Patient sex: M
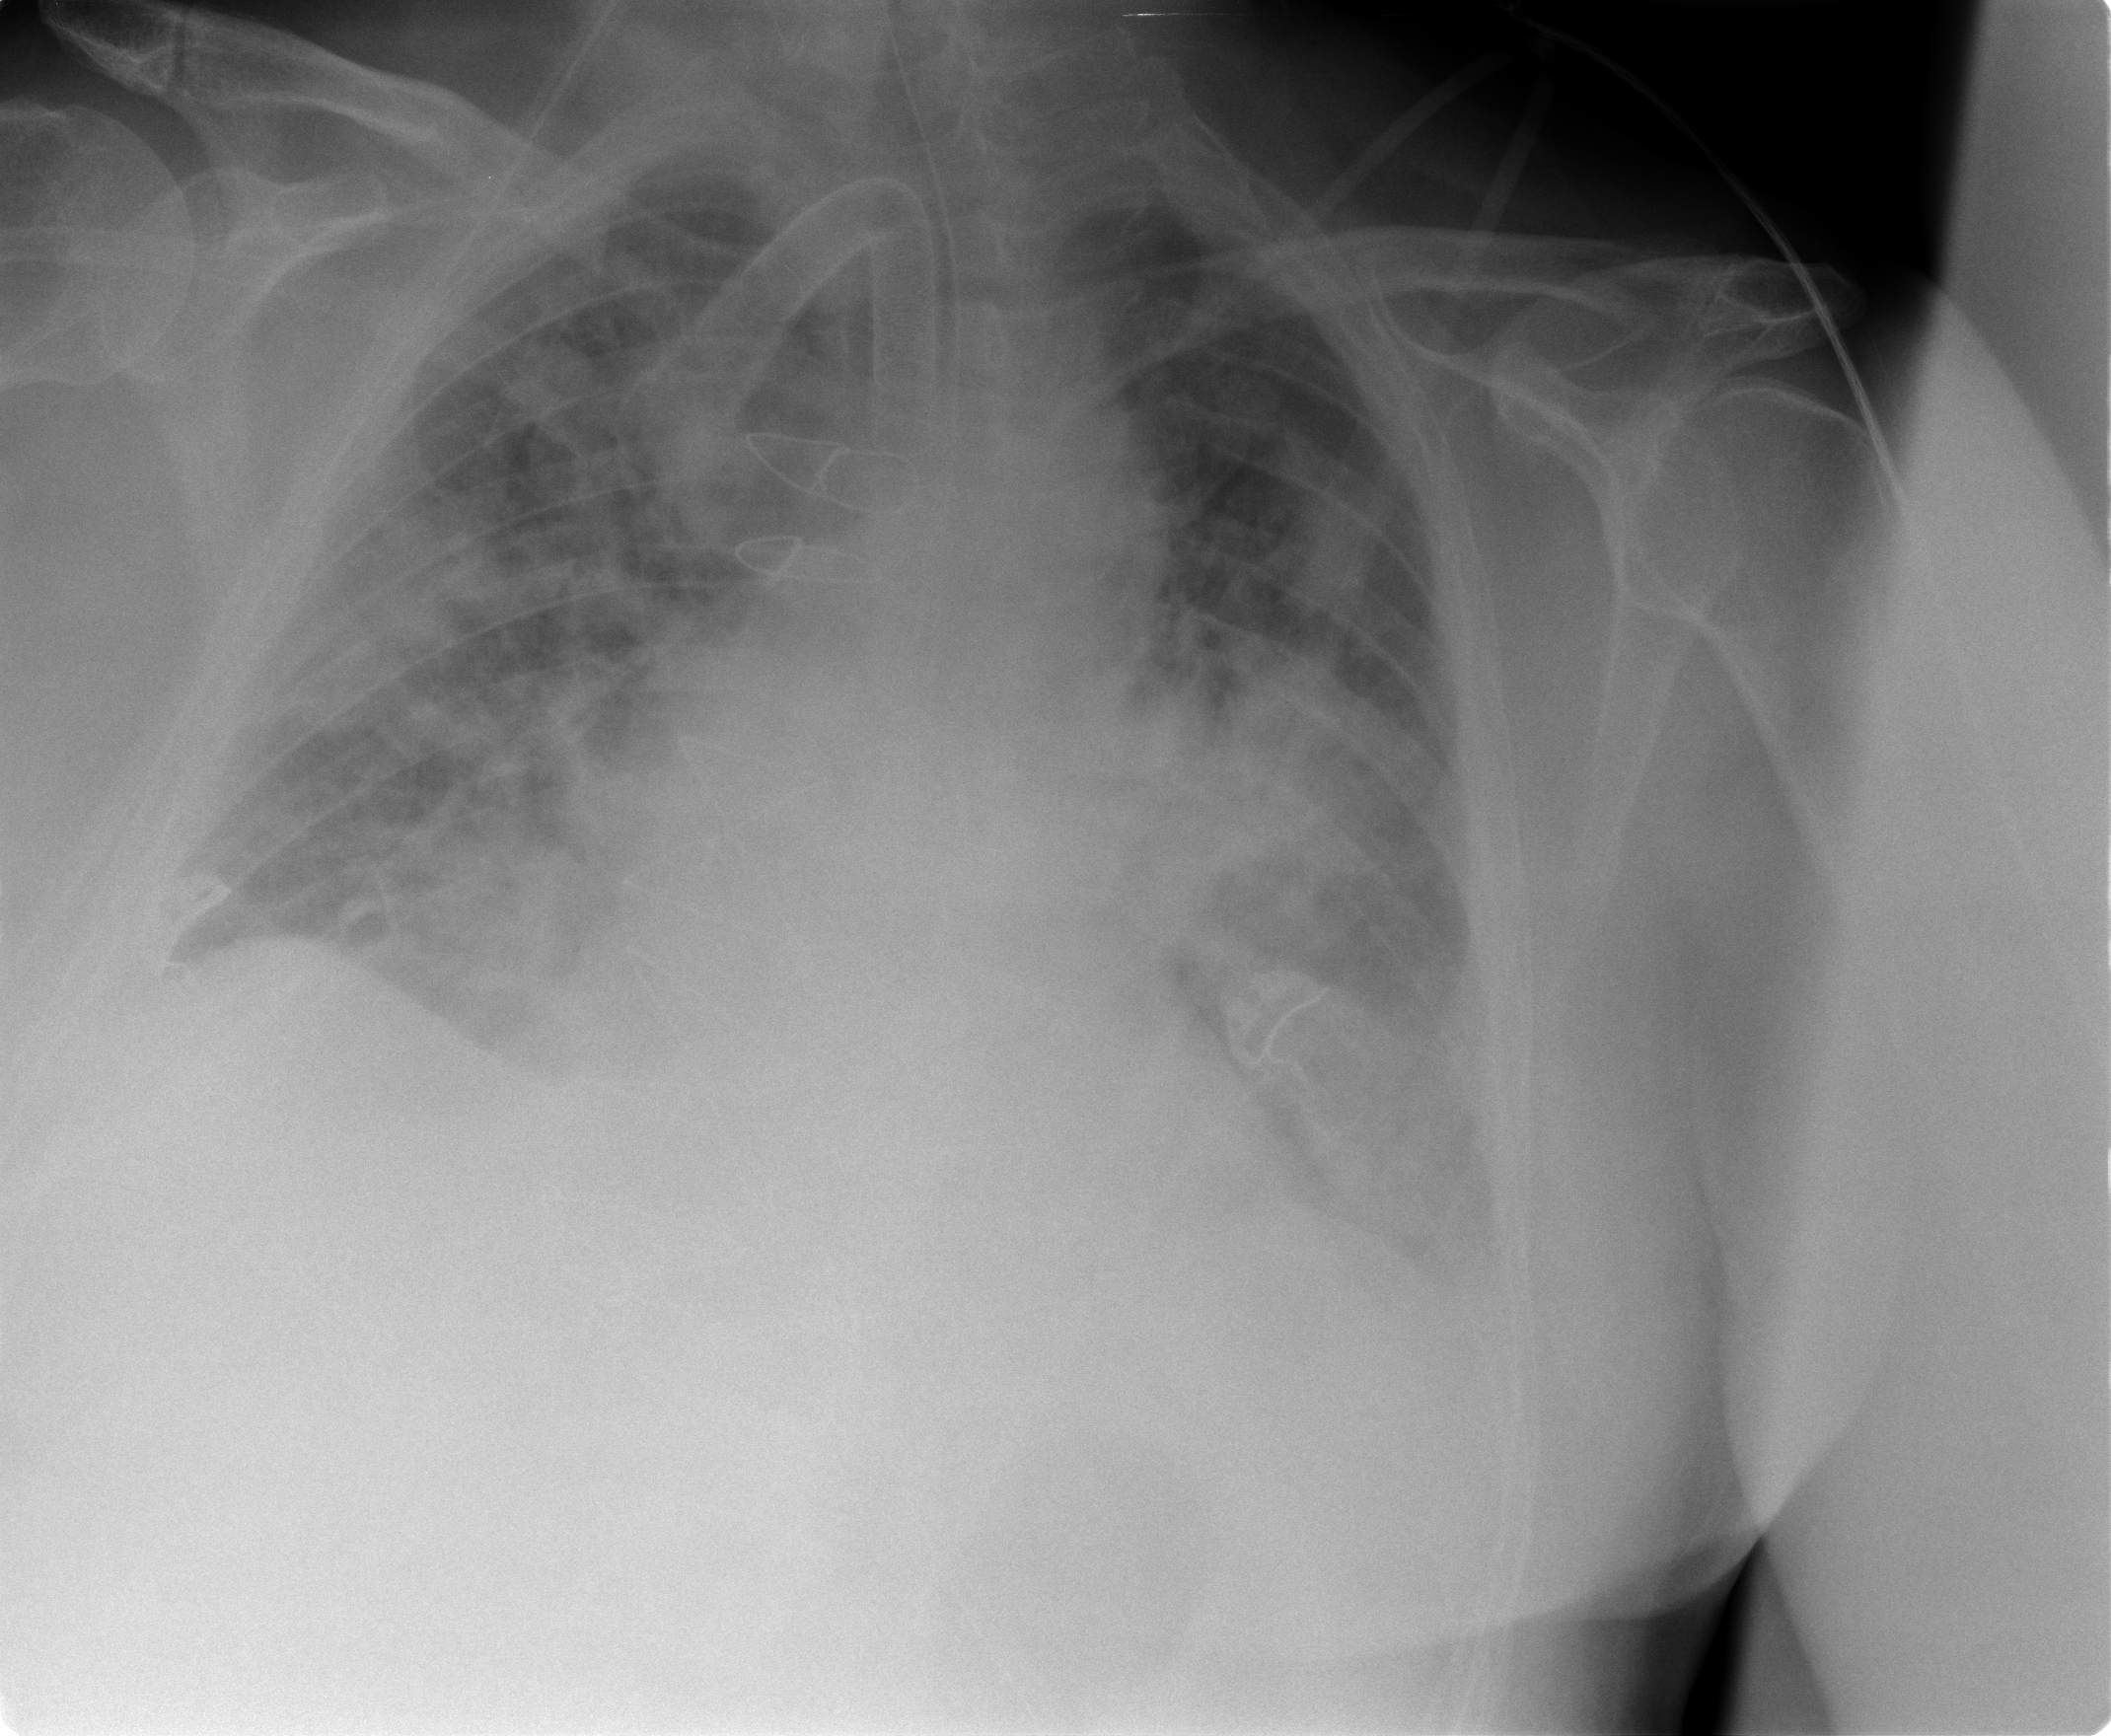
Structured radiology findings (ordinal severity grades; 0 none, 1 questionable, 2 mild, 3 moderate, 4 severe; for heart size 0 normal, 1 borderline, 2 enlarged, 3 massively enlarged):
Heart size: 0
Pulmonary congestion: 3
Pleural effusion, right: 2
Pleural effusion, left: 2
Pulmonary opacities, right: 3
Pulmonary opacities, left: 3
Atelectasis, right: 2
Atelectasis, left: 2